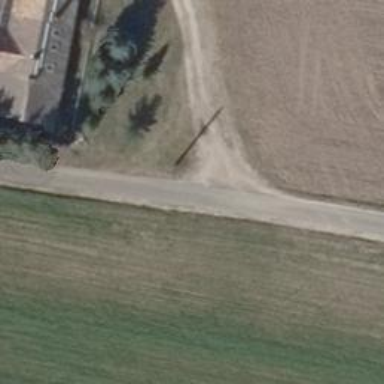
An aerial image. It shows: Paved service road.